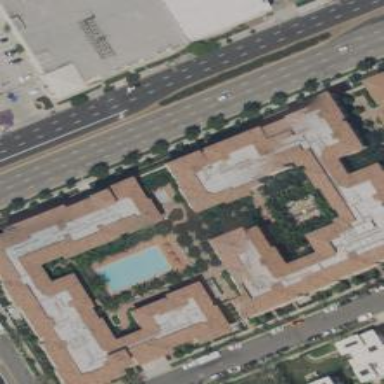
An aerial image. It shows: Image showing building with apartments.